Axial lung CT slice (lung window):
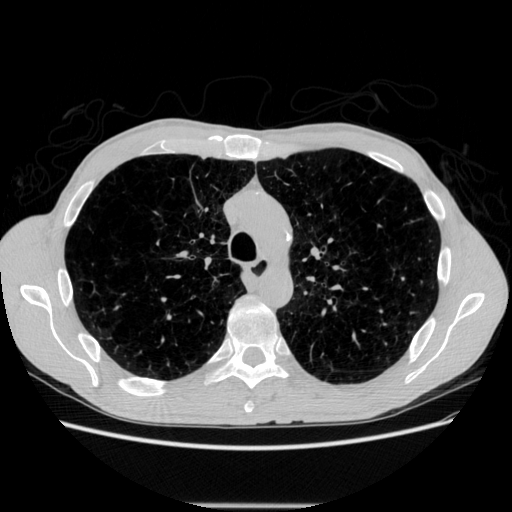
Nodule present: no